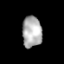
Tissue: lung
Cell type: Epithelial cells
Senescence score: 0.2183
Nuclear area (px): 595
Mean DAPI intensity: 175.75